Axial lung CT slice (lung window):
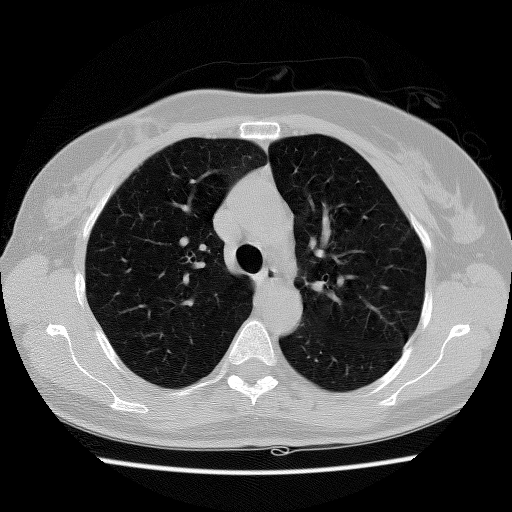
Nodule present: no